Question: I am making a simple game where the user swipes upward on an object (SKSpriteNode) sending it up and down in an arching motion (using a SKAction I assume). Here's an visual of what I'm hoping to accomplish (please forgive my basic Pixelmator skills):

I have created an SKAction which sends the object upwards and calculate the final point of the swipe based on velocity, etc. But, I cannot figure out how to make the arch motion occur once the final point is reached nor fall back to the bottom of the screen. I am hoping that I can add gravity to the object and Sprite Kit will handle the movement of the object, but that doesn't appear to be the case from my initial findings.
I've posted my current code here:
<URL>
The app is based off this tutorial:
<URL>
The code is written in Xamarin/C# but is almost identical to the Objective-C equivalent. If you need/want me to convert it to Objective-C I most certainly can.
Thank you all in advanced for your help and if I can provide any further information please let me know.
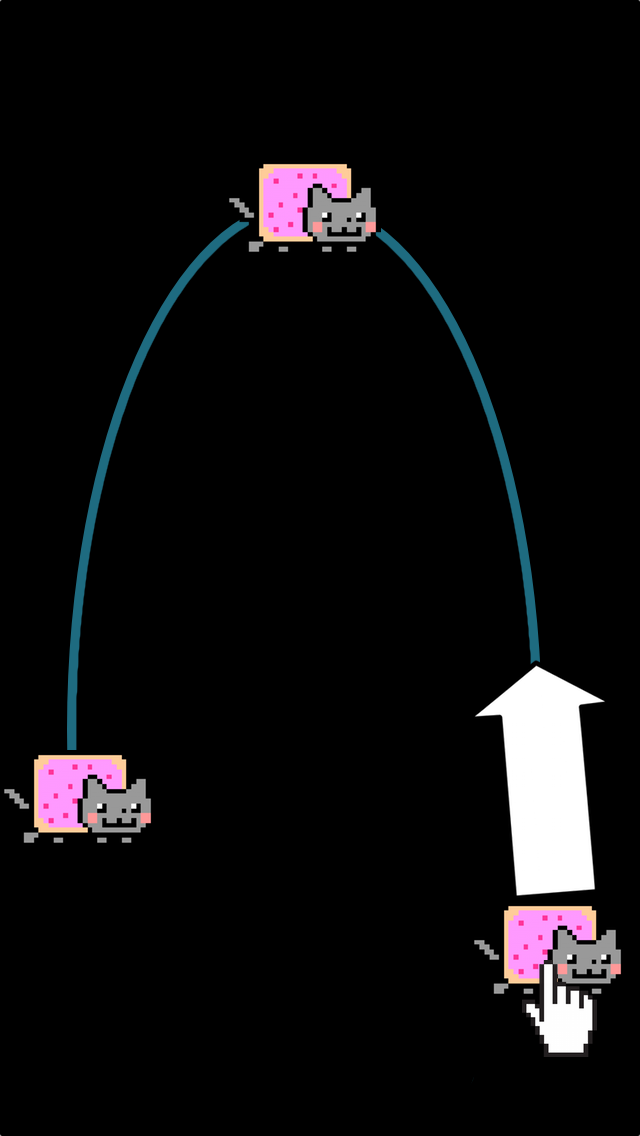
Answer: Ended up using the physics based approach. I went through the iOS Sprite Kit programming guide which helped quite a bit (go figure).
<URL>
Per @LearnCocos2D and @doctorBroctor I came up with the solution that seems to be working well enough. I updated my github project if anyone stumbles upon this post and is looking for some code.
Thanks everyone!
PS - I wasn't sure how to mark this since I used pieces of two responses/answers. So I created this answer with explanation and up-voted both responses. If there's a better and more fair way to mark this question I'm all ears.